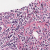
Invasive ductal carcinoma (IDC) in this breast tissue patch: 1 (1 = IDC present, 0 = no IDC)